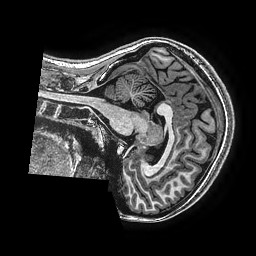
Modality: T1w
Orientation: sagittal
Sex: female
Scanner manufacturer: ge
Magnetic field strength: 3 T
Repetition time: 0.00766 s
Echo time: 0.003476 s